Question: Count the number of objects in the diagram.
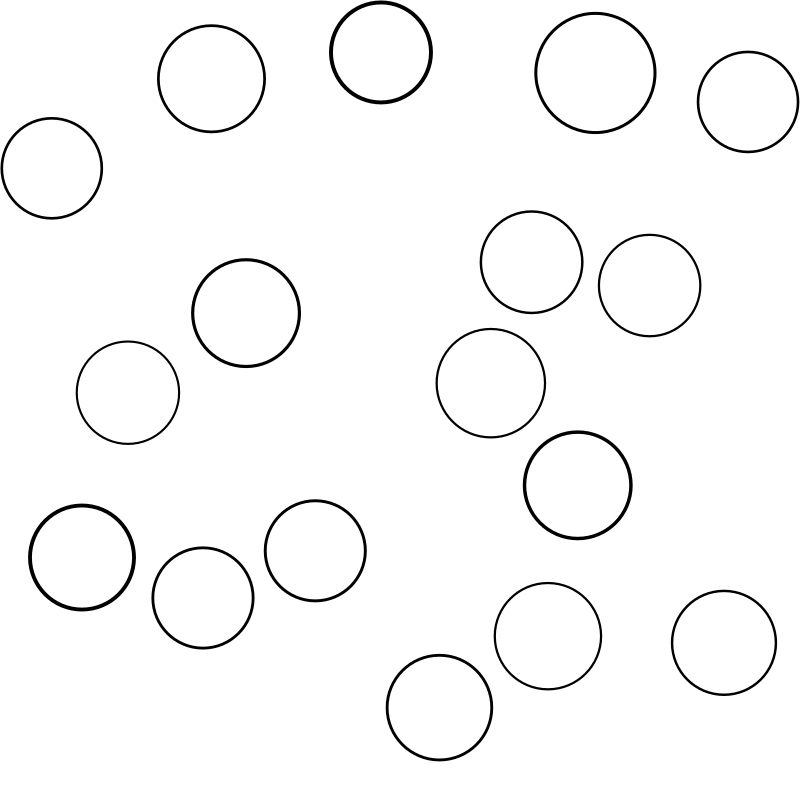
Answer: 17